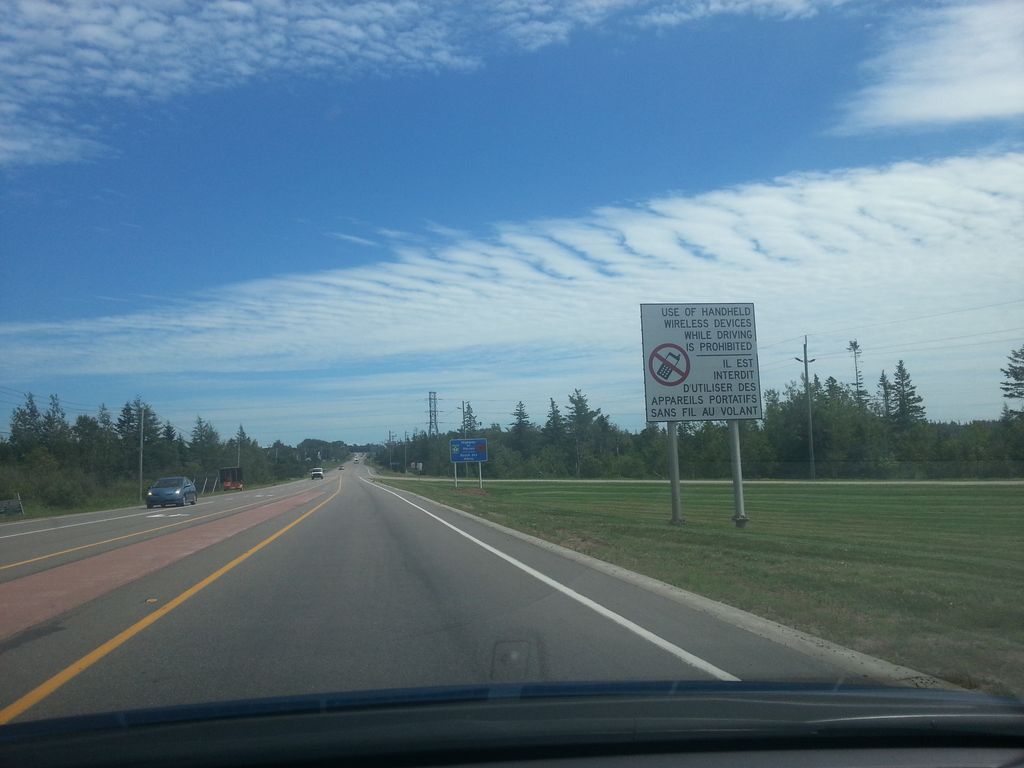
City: charlottetown